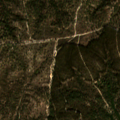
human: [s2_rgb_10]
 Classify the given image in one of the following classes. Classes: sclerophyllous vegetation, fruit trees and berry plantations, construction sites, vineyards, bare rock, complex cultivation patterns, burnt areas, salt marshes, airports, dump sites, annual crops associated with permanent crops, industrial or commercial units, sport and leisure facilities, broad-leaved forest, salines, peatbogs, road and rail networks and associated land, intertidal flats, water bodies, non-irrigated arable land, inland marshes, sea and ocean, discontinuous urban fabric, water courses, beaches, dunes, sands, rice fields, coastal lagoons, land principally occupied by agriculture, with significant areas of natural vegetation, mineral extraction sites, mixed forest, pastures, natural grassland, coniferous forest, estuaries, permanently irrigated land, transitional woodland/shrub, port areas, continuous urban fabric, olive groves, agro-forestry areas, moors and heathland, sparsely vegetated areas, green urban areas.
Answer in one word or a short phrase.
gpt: olive groves, broad-leaved forest